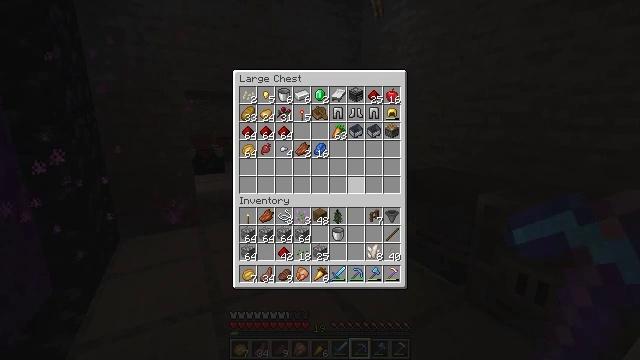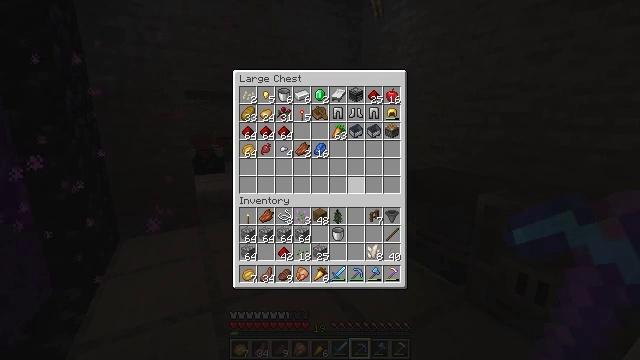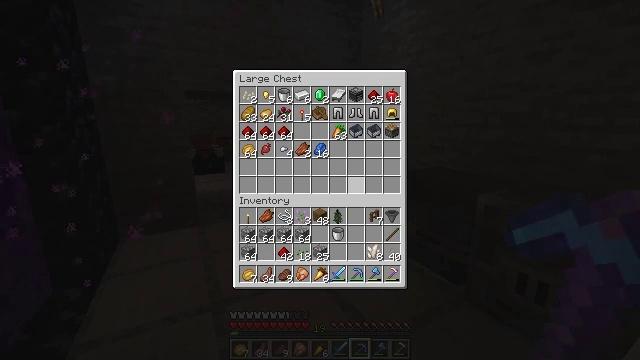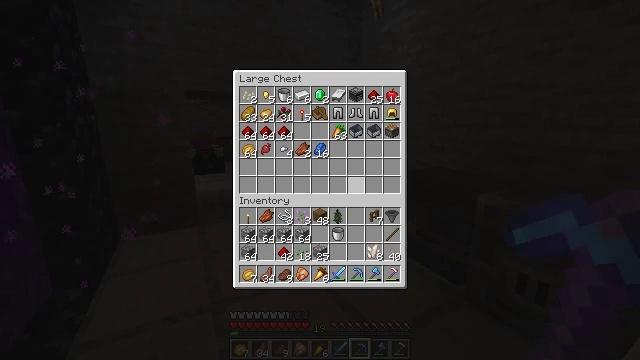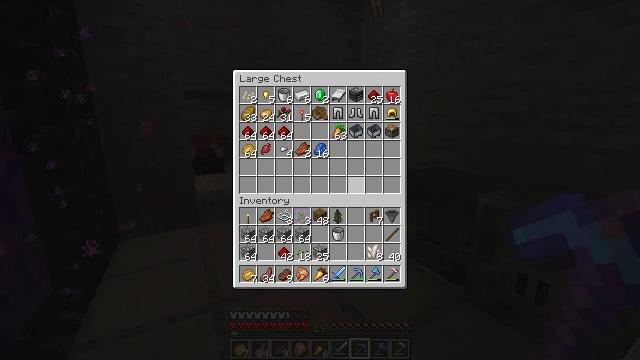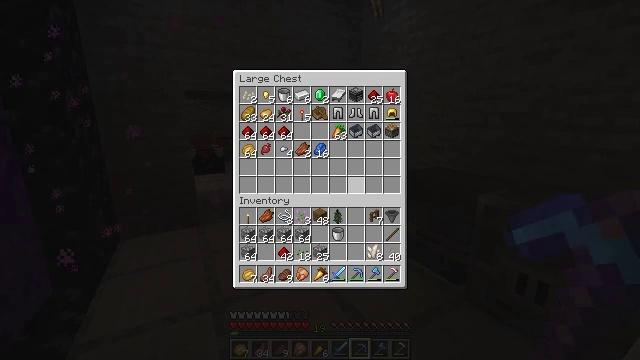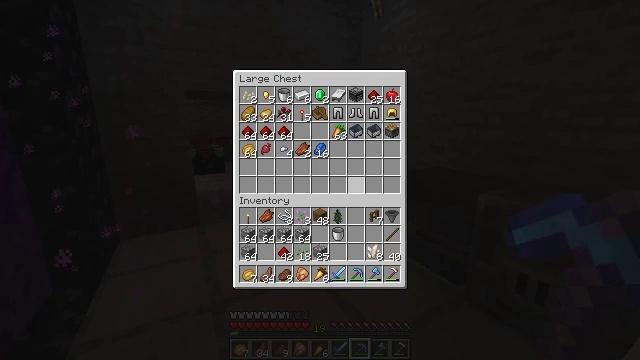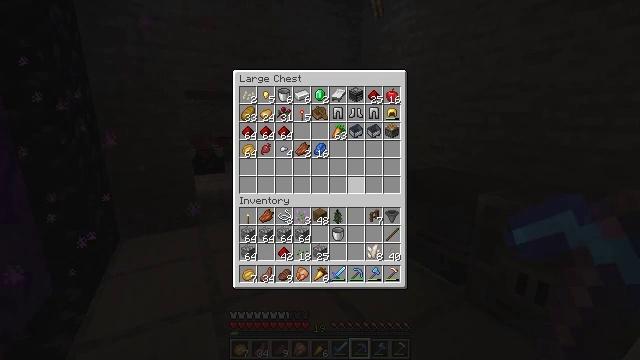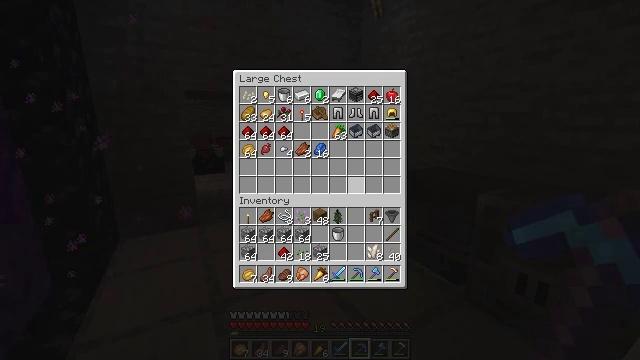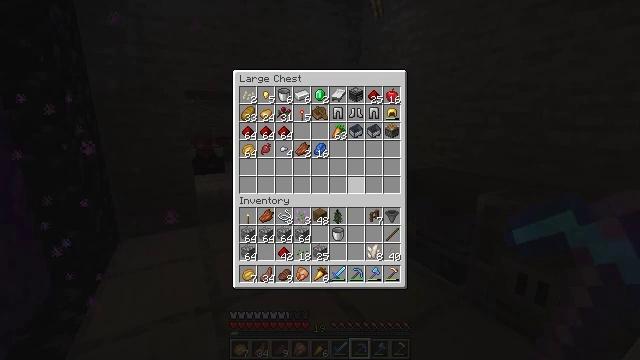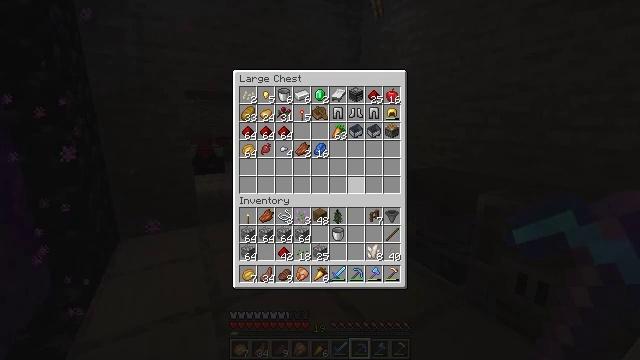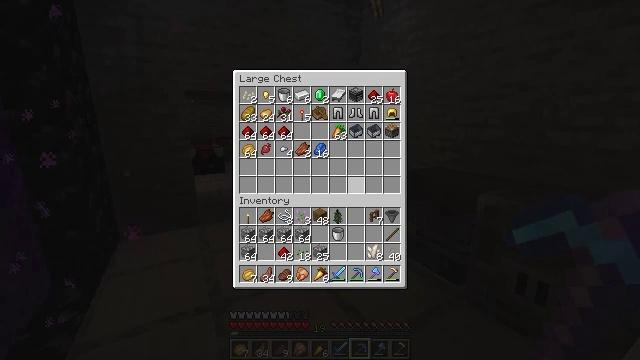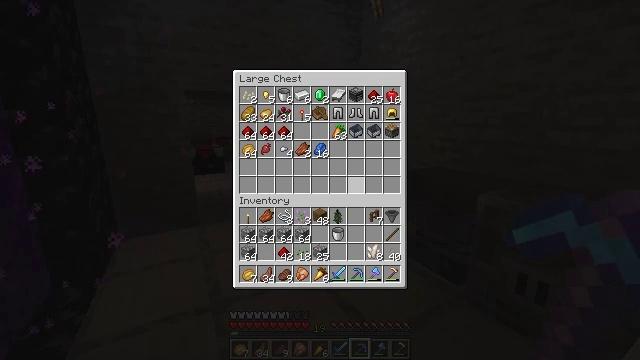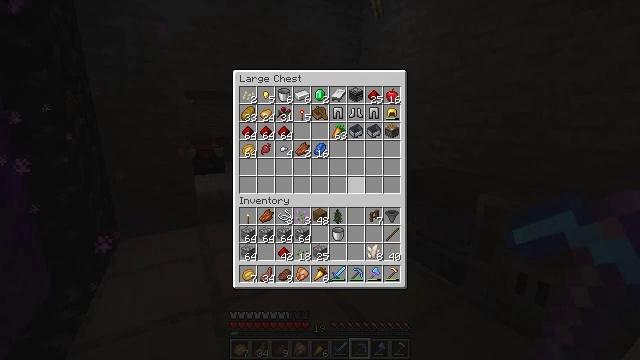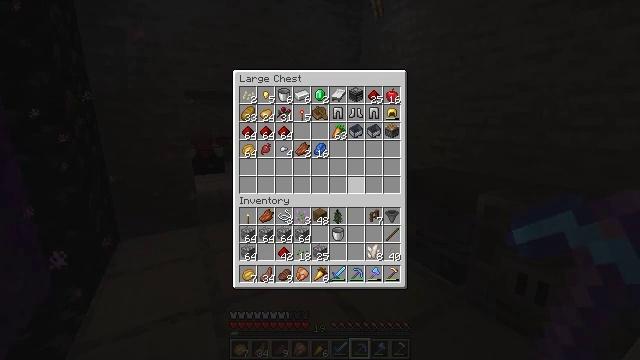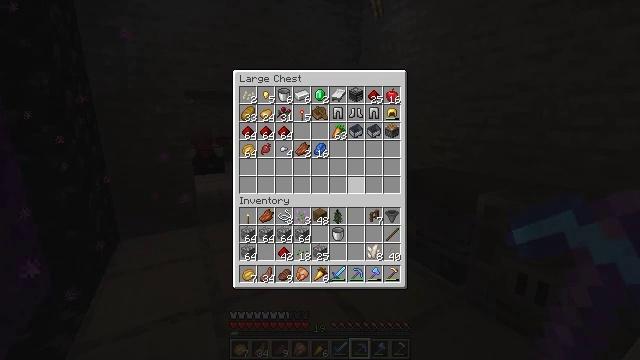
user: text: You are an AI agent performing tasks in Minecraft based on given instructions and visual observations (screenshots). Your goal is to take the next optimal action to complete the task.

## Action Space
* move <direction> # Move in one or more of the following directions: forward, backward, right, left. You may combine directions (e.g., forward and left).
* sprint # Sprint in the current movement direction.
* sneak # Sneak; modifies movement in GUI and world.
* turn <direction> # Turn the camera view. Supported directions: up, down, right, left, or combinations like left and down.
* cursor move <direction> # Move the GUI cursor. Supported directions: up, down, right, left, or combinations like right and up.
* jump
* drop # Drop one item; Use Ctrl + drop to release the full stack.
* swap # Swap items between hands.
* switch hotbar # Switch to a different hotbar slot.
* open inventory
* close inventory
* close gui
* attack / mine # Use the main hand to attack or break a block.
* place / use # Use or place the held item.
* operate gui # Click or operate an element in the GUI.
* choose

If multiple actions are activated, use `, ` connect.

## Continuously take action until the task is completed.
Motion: motion action
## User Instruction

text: Collect wheat crops.
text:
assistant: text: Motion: no_op
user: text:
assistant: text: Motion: no_op
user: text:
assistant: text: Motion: no_op
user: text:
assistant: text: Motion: no_op
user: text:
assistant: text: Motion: no_op
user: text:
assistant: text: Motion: no_op
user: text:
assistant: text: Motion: no_op
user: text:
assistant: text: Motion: no_op
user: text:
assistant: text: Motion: no_op
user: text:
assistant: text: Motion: no_op
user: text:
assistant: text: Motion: no_op
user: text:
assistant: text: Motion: no_op
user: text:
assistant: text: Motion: no_op
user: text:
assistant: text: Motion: no_op
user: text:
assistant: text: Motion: no_op
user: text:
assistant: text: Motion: no_op
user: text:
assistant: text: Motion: no_op
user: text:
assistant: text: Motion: no_op
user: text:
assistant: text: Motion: no_op
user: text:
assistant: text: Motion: no_op
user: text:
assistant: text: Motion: no_op
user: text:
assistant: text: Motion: no_op
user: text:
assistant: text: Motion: no_op
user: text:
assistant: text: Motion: no_op
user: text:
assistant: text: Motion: no_op
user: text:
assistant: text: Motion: no_op
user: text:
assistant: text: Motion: no_op
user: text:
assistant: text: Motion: no_op
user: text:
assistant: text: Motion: no_op
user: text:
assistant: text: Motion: no_op